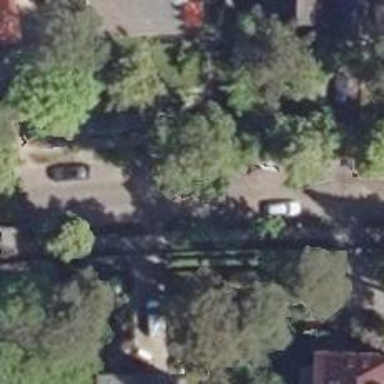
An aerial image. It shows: Residential road with sidewalks on both sides. There are parallel parking lanes on both sides of the road.